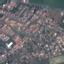
Label: Residential